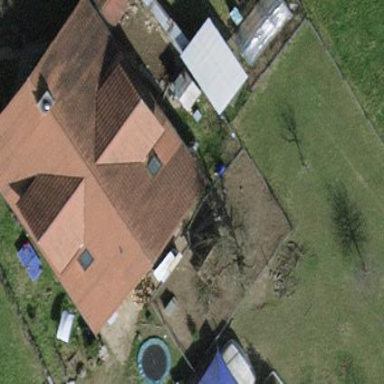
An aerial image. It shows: Detached building.